Field crop: maize
Growth stage: 2
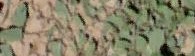
Species: convolvulus